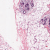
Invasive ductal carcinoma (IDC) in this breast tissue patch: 0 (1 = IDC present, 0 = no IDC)